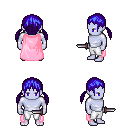
a pixel art fantasy rpg character, male body template, dark elf, purple skin, pink cape, white pants, blue twin-tailed hairstyle, dagger, four views (front, back, left, right), 2x2 character sprite sheet, small pixel art, hard edges, no anti-aliasing